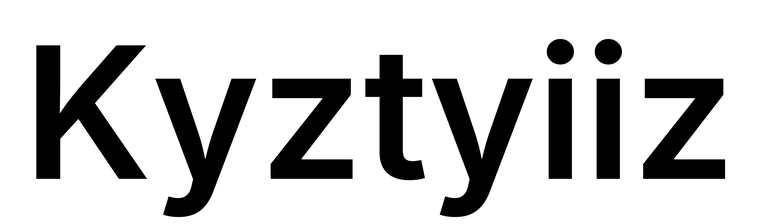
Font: Inter_SemiBold